Question: How a webrequest can make between these twi applications...

sample code:
'''
HttpWebRequest webRqst = (HttpWebRequest)WebRequest.Create(endpoint);
webRqst.UseDefaultCredentials = true;
webRqst.Method = "GET";
webRqst.Accept = "*/*";
webRqst.KeepAlive = true;
using (WebResponse response = request.GetResponse())
{
using (Stream stream = response.GetResponseStream())
{
using (StreamReader reader = new StreamReader(stream))
{
Console.WriteLine(reader.ReadToEnd());
}
}
}
'''
While I am making a request it always looking for the login page. My response is always the login form in the STS. Thank you.
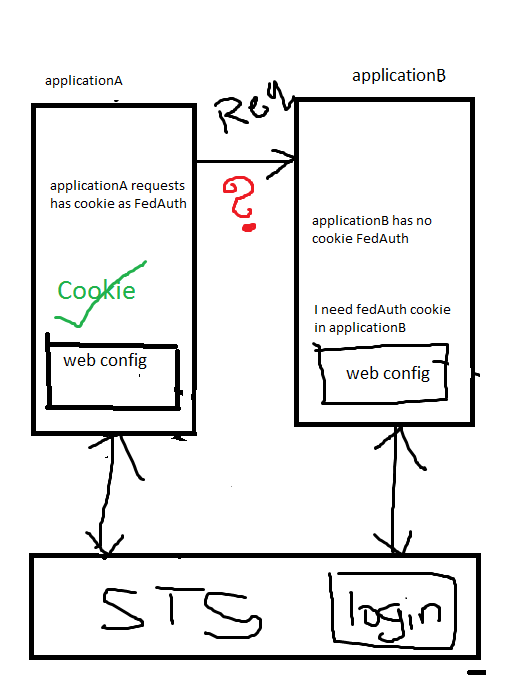
Answer: Is this what you are trying to do?
<URL>